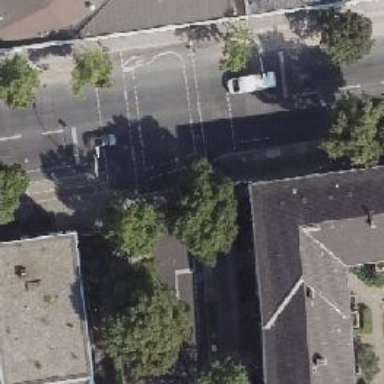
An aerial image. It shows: Crossing with traffic signals.